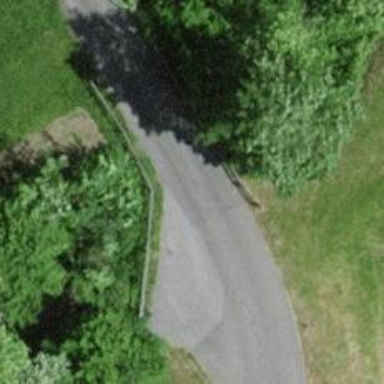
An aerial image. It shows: Unclassified road with asphalt surface is on bridge.